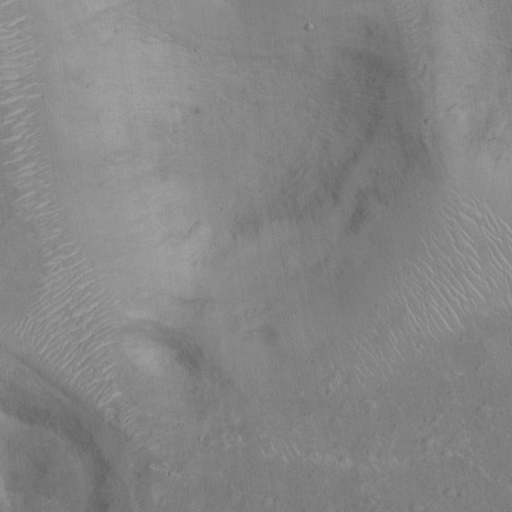
Classes present: Background, Cone